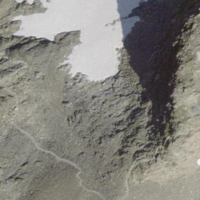
EUNIS habitat code: 48
Species observed at this site:
Saxifraga bryoides